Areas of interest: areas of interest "Apa Men Stoneflower 66th Apartment (Bailiandong Park Branch)"
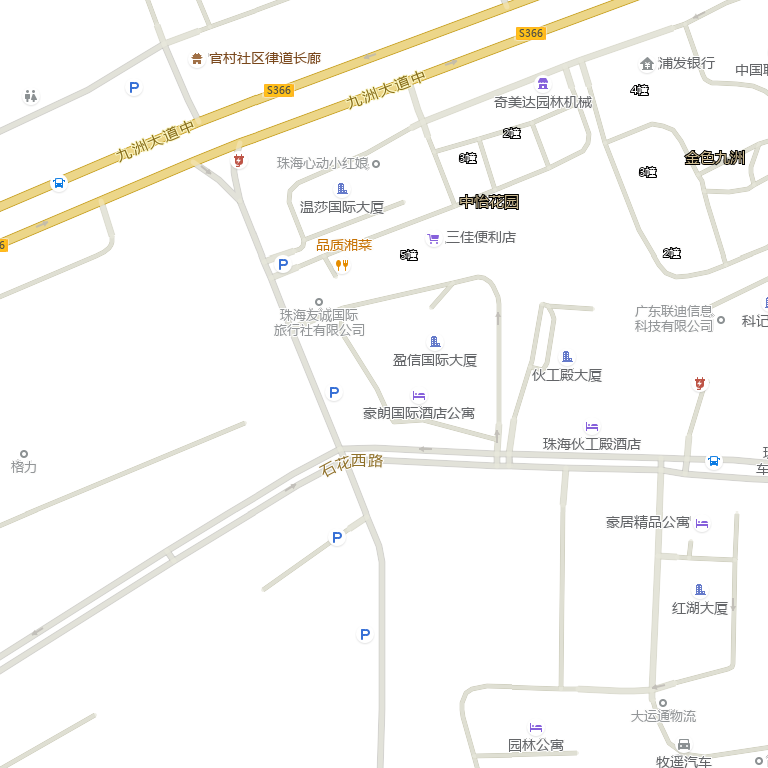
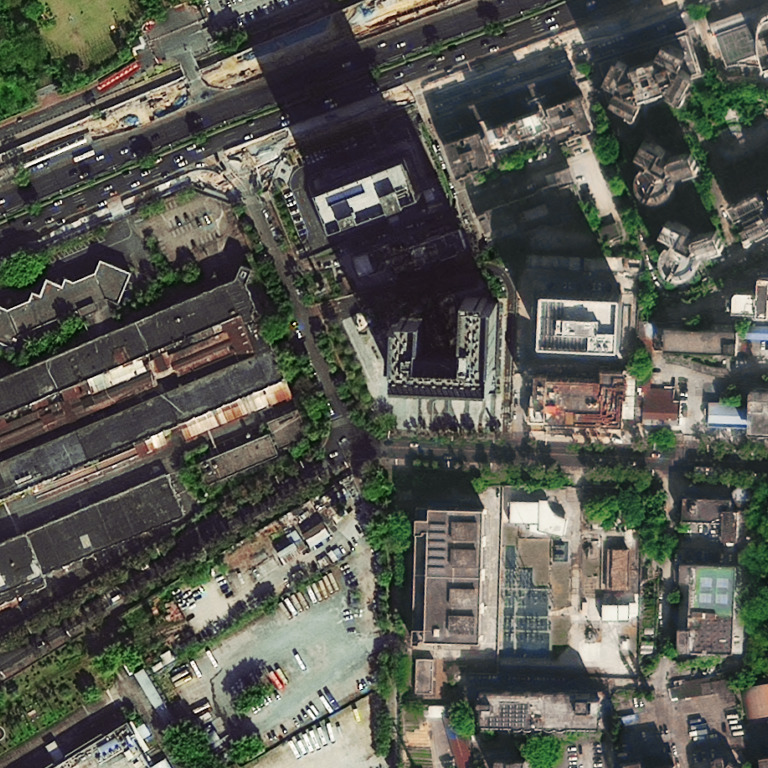